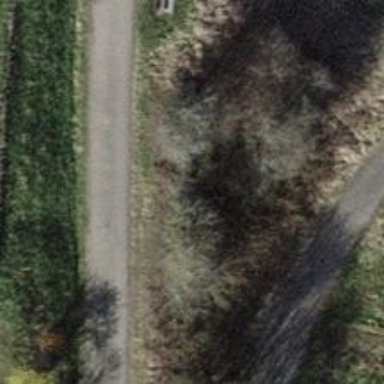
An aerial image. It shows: Bench.